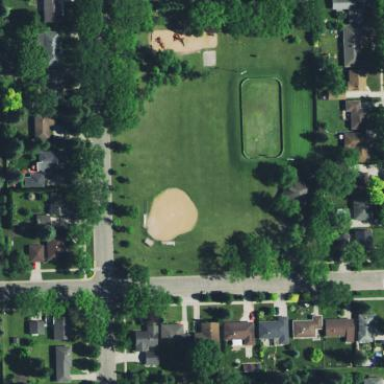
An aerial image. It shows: Baseball pitch for leisure and sports activities.